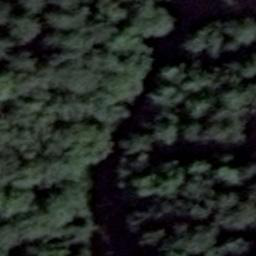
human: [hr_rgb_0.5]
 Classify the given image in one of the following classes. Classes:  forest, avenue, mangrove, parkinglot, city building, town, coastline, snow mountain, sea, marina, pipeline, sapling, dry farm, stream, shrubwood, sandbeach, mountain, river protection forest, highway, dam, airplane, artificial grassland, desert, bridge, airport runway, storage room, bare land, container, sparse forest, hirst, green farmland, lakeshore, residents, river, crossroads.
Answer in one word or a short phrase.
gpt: forest